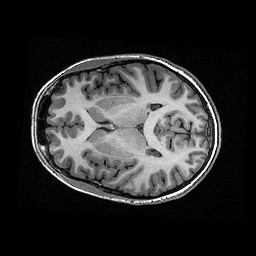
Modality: T1w
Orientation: axial
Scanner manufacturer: ge
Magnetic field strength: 3 T
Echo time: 0.00318 s